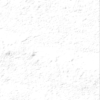
Label: not_dusty